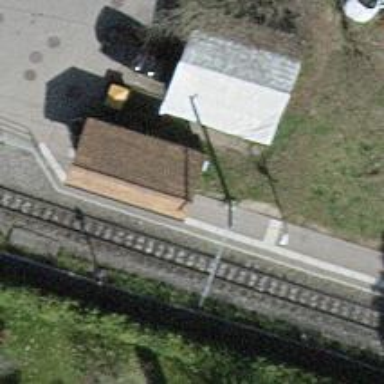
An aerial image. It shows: Halt on the railway.